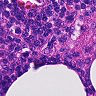
Metastatic tissue present: no